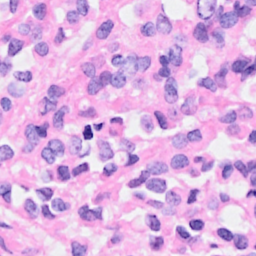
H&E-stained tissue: Breast